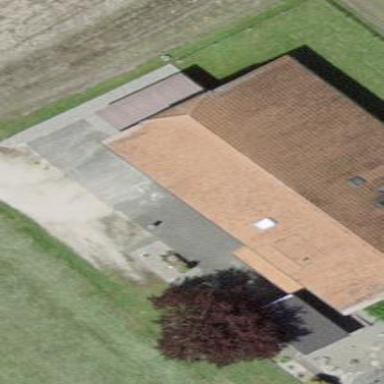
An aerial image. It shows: Farm building.